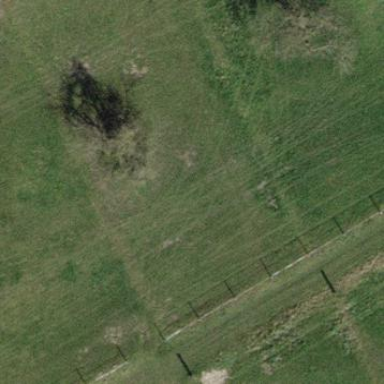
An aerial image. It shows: Fence.